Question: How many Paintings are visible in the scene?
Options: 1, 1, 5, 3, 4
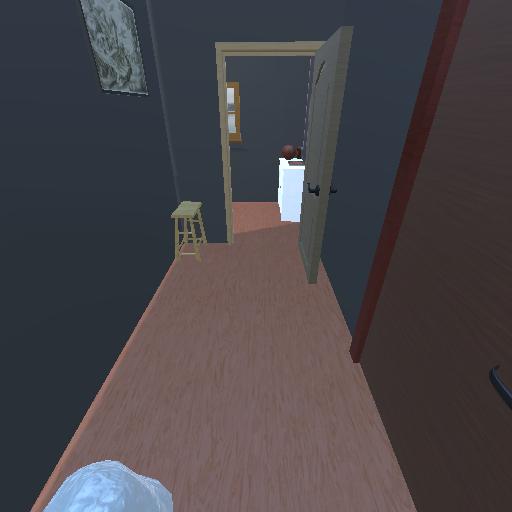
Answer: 1